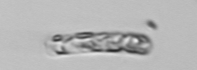
Label: Guinardia_striata